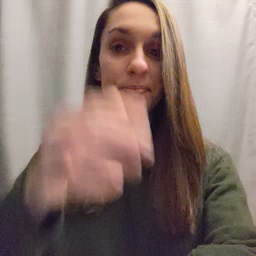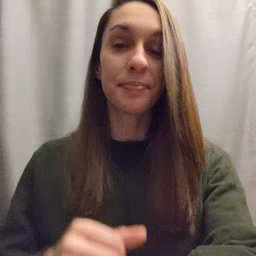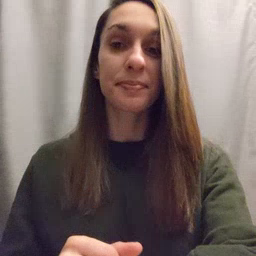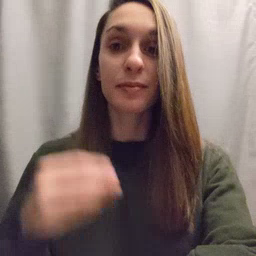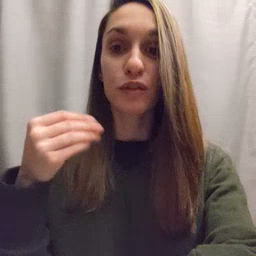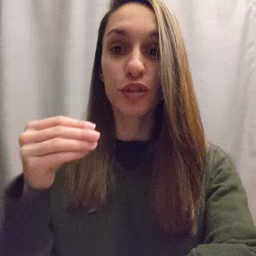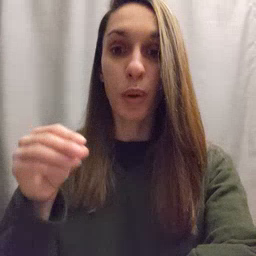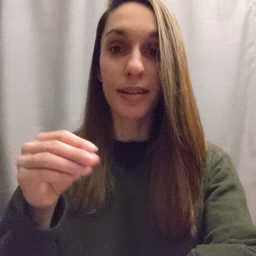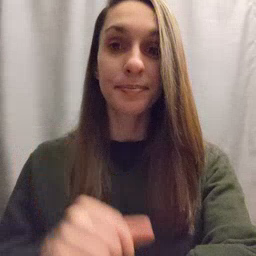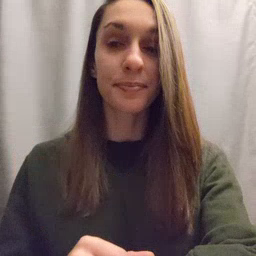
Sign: store